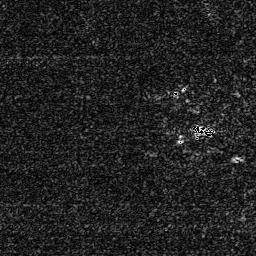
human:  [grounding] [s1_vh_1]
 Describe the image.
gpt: In the satellite image, there is  <ref>1 small ship </ref> <box>[[74, 48, 83, 52, 0]]</box> located at right.